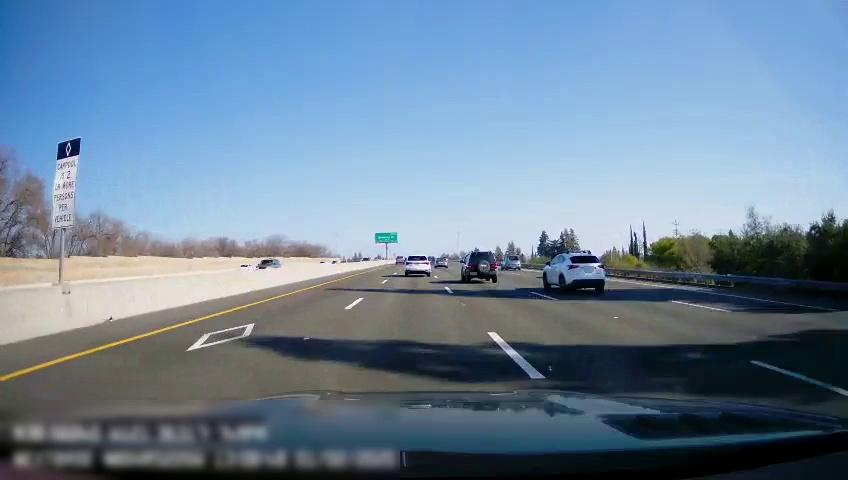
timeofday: Day
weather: Sunny
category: Drivable Space
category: Vehicles | Car
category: Vehicles | Car
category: Vehicles | SUV
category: Vehicles | SUV
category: Vehicles | SUV
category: Vehicles | SUV
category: Lanes | Current Lane
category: Lanes | Alternate Lane
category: Lanes | Alternate Lane
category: Lanes | Alternate Lane
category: Lanes | Alternate Lane
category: Lanes | Alternate Lane
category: Traffic | Signs